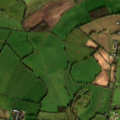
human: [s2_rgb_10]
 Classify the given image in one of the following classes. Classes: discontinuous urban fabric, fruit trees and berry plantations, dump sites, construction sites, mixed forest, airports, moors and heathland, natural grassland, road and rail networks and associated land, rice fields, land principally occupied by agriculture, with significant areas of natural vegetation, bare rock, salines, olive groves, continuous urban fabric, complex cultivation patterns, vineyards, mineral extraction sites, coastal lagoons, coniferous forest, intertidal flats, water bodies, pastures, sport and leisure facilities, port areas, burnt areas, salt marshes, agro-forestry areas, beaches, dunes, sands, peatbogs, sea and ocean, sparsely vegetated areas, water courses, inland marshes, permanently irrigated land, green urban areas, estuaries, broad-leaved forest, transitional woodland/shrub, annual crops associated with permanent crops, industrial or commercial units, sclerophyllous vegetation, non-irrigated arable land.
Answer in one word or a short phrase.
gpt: non-irrigated arable land, pastures